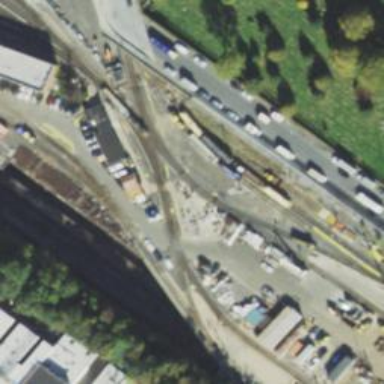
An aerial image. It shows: Abandoned railway yard with electrified top rail.